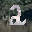
Label: 2